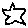
Label: star